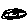
Label: circle